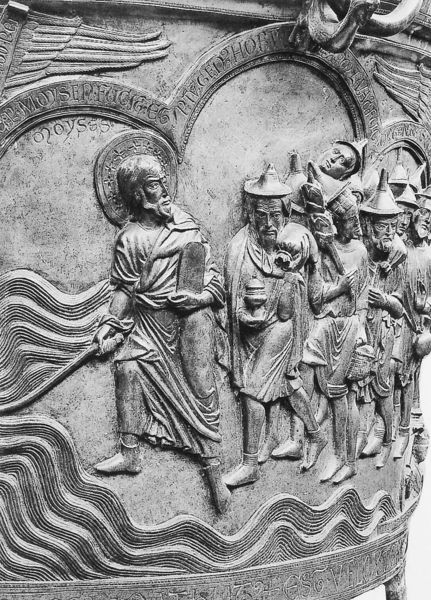
Titel: Taufbecken im Hildesheimer Dom
Standort: Hildesheim, Dom (EU - D - Nds)
Schlagwörter: flügel, gott, meer, wasser, menschen, hut, hüte, männer, rot, bibel, federn, stein, figur, gewand, relief, schrift, wellen, stab, wüste, zug, figuren, gefolge, tafel, detail, inschrift, metall, bronze, gefäß, moses, becken, schwert, schlange, volk, heiligenschein, altes testament, gebote, heiliger, heilige, heilig, gloriole, israel, schlaufe, kessel, teilung, zehn, tumba, wunder, glorie, mose, gesetzestafeln, rotes meer, teilen, exodus, israeliten, sinai, judenhut, teilt, wasser teilen, geteiltes wasser